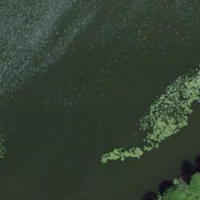
EUNIS habitat code: 14
Species observed at this site:
Gallinula chloropus